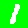
Digit: 1